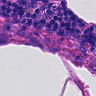
Metastatic tissue present: no